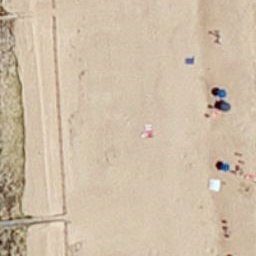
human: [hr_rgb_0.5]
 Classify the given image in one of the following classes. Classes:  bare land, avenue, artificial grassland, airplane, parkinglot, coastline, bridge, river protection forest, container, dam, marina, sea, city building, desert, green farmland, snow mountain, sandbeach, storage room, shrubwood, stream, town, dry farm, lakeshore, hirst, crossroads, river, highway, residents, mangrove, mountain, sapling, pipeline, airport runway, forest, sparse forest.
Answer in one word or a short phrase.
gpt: sandbeach